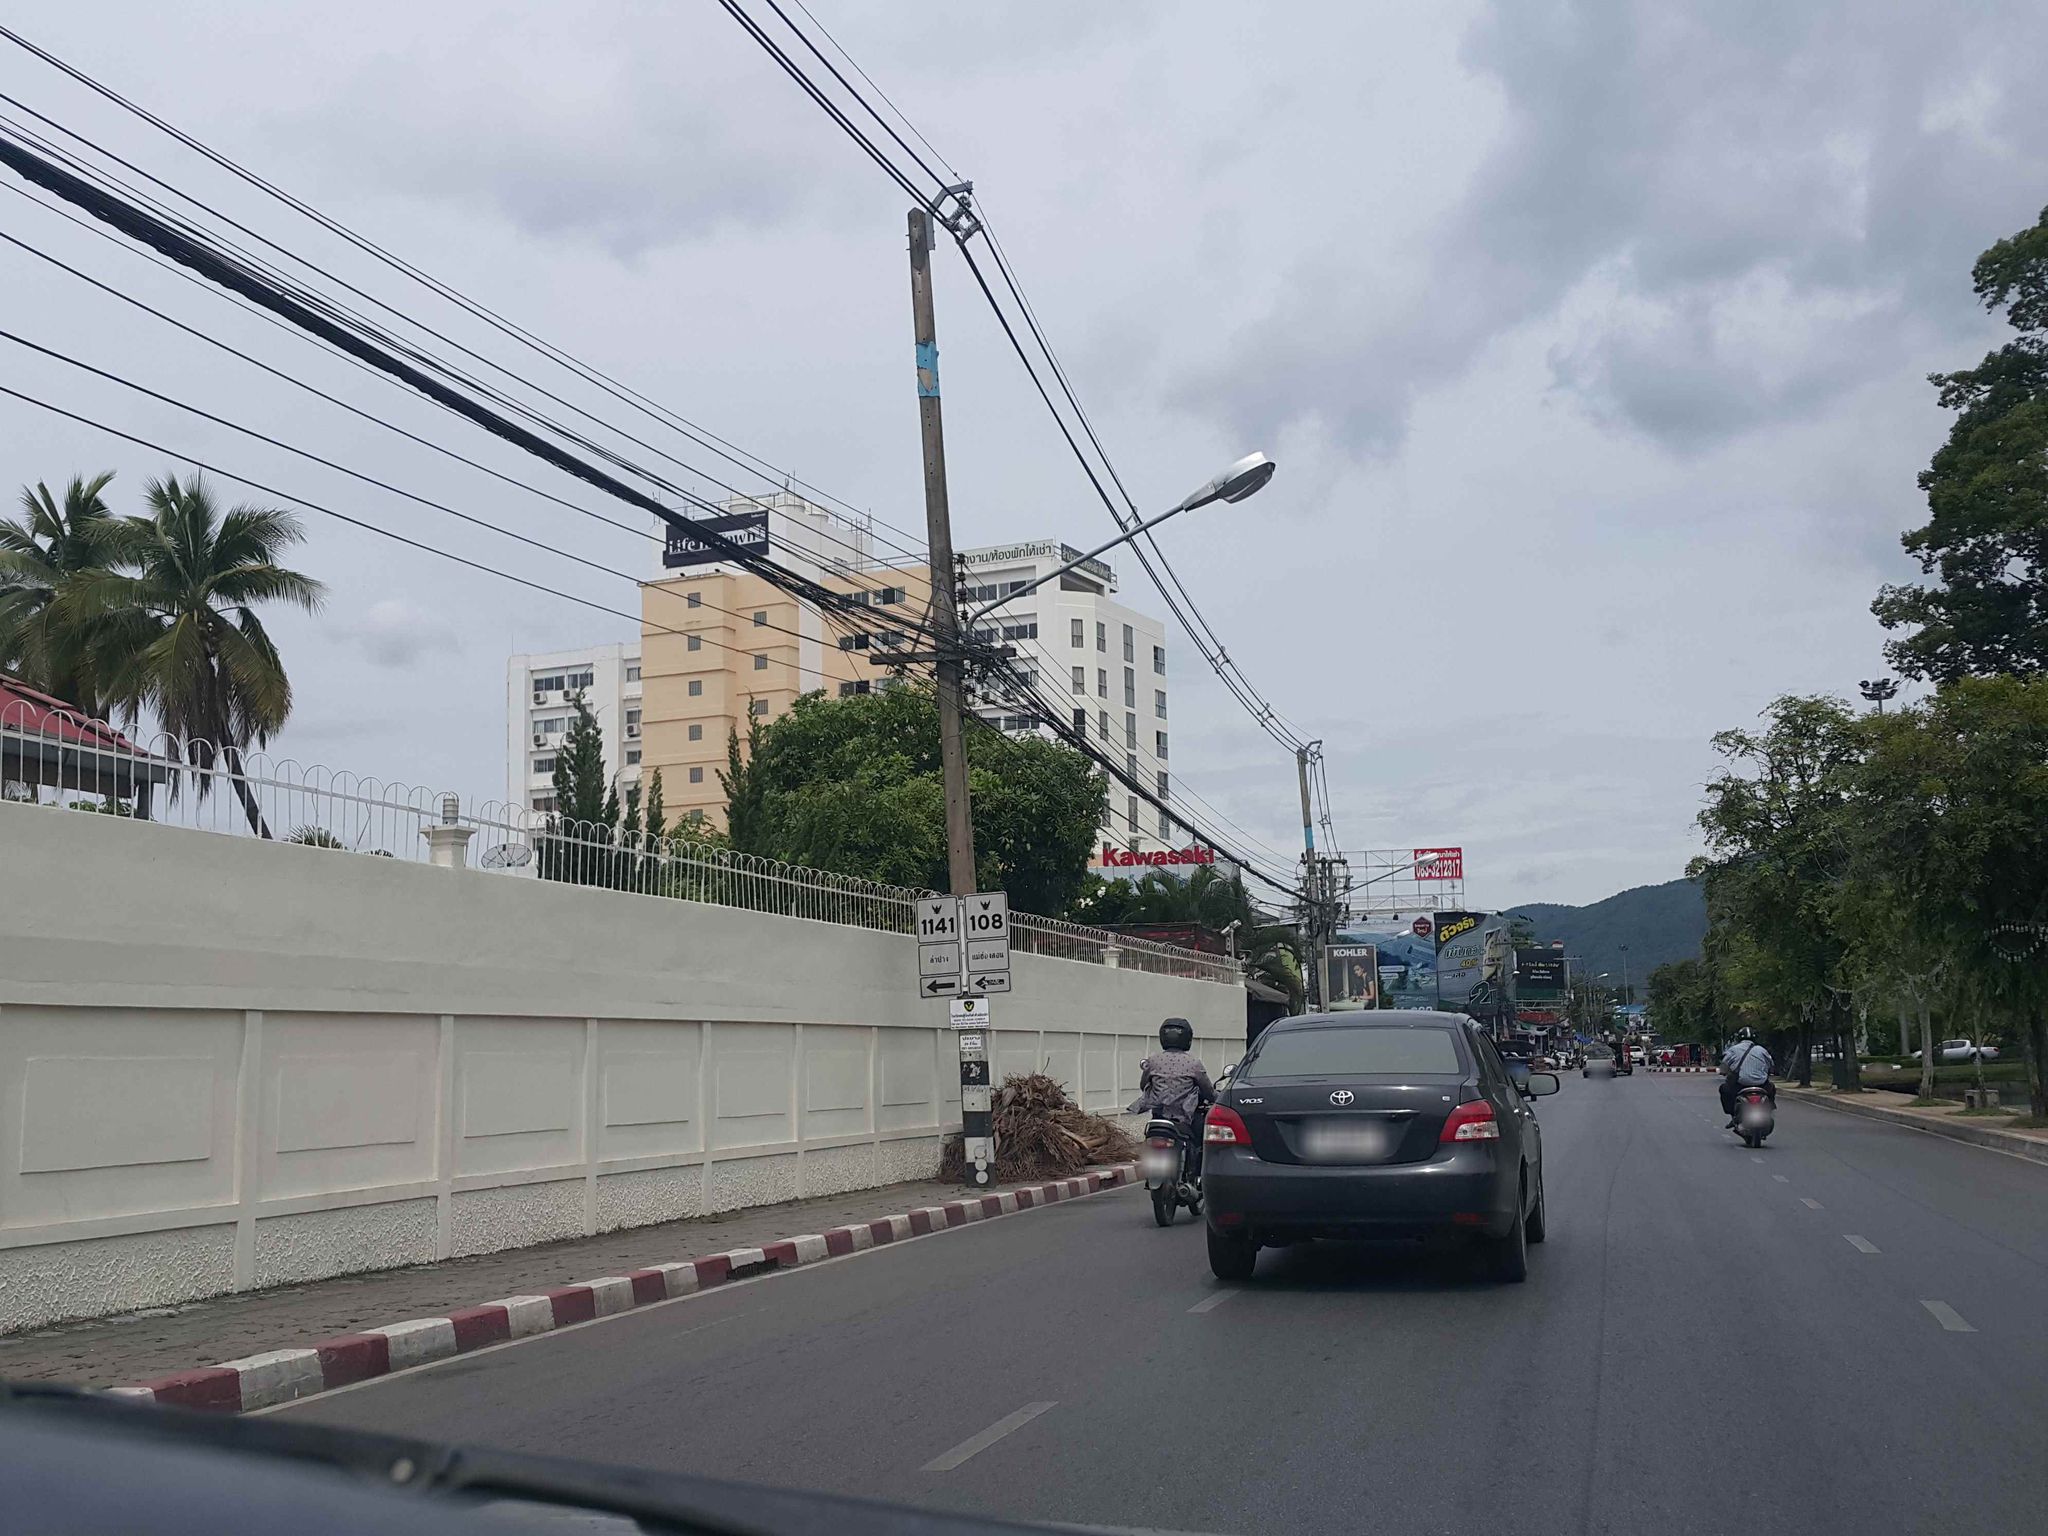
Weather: cloudy
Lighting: day
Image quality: good
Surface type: driving surface
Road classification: secondary
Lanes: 3
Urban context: semi-dense urban cluster
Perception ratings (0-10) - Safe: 2.34, Lively: 1.54, Beautiful: 2.37, Boring: 4.56, Depressing: 8.38, Wealthy: 3.36